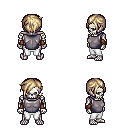
a pixel art fantasy rpg character, male body template, skeleton, steel chest armor, white pants, white blonde pixie cut hairstyle, cloth bracers, four views (front, back, left, right), 2x2 character sprite sheet, small pixel art, hard edges, no anti-aliasing